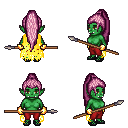
a pixel art fantasy rpg character, female body template, orc, green skin, yellow tattered cape, red pants, pink extra-long topknot hairstyle, gold gloves, ghillies, spear, four views (front, back, left, right), 2x2 character sprite sheet, small pixel art, hard edges, no anti-aliasing